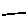
Label: line